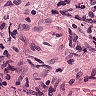
Metastatic tissue present: yes